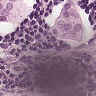
Metastatic tissue present: yes